Field crop: tomato
Growth stage: 1
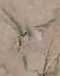
Species: cyperus